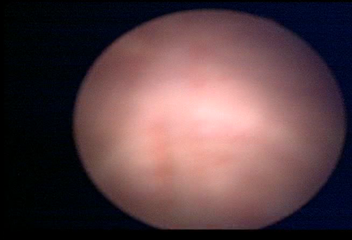
Modality: WLC
Class: Normal mucosa
Bladder cancer association: No